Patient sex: M
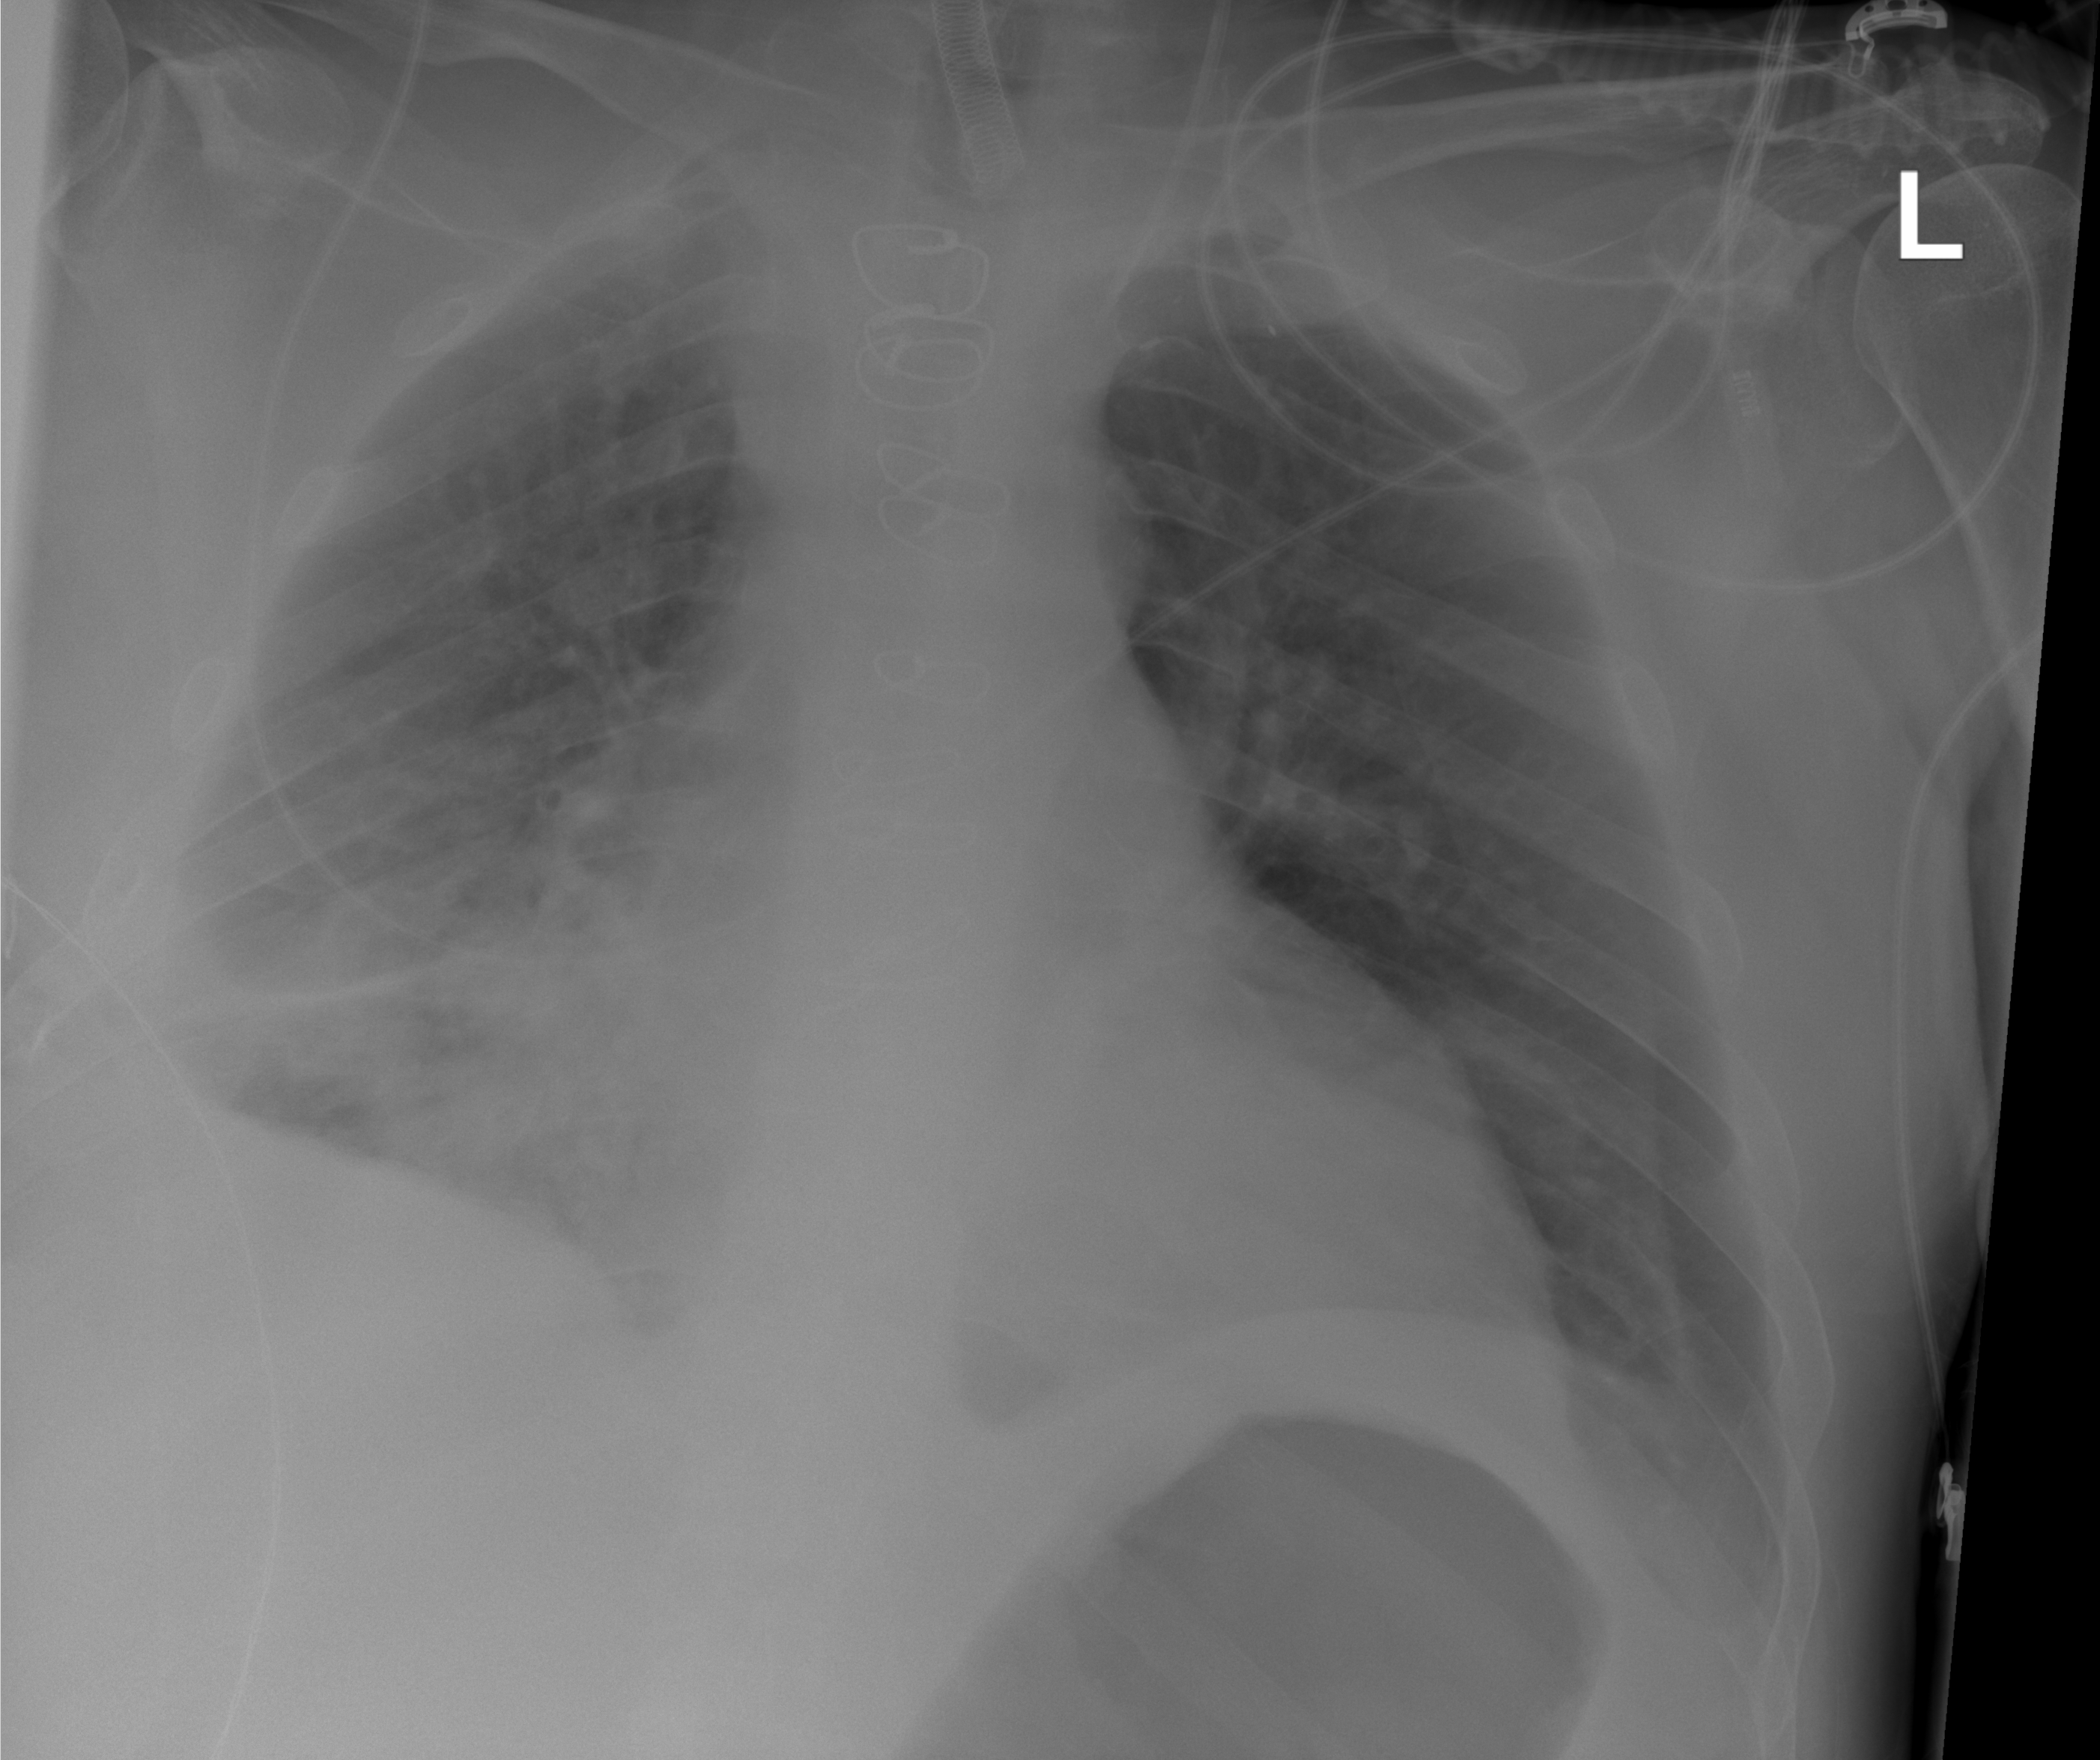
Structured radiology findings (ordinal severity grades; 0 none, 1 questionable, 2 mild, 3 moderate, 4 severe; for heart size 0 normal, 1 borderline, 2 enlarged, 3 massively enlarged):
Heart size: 2
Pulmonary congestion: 2
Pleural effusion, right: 2
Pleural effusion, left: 1
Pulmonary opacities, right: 3
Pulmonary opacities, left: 0
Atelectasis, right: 3
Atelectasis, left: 2